Fundus camera: zeiss
Shooting center: fovea
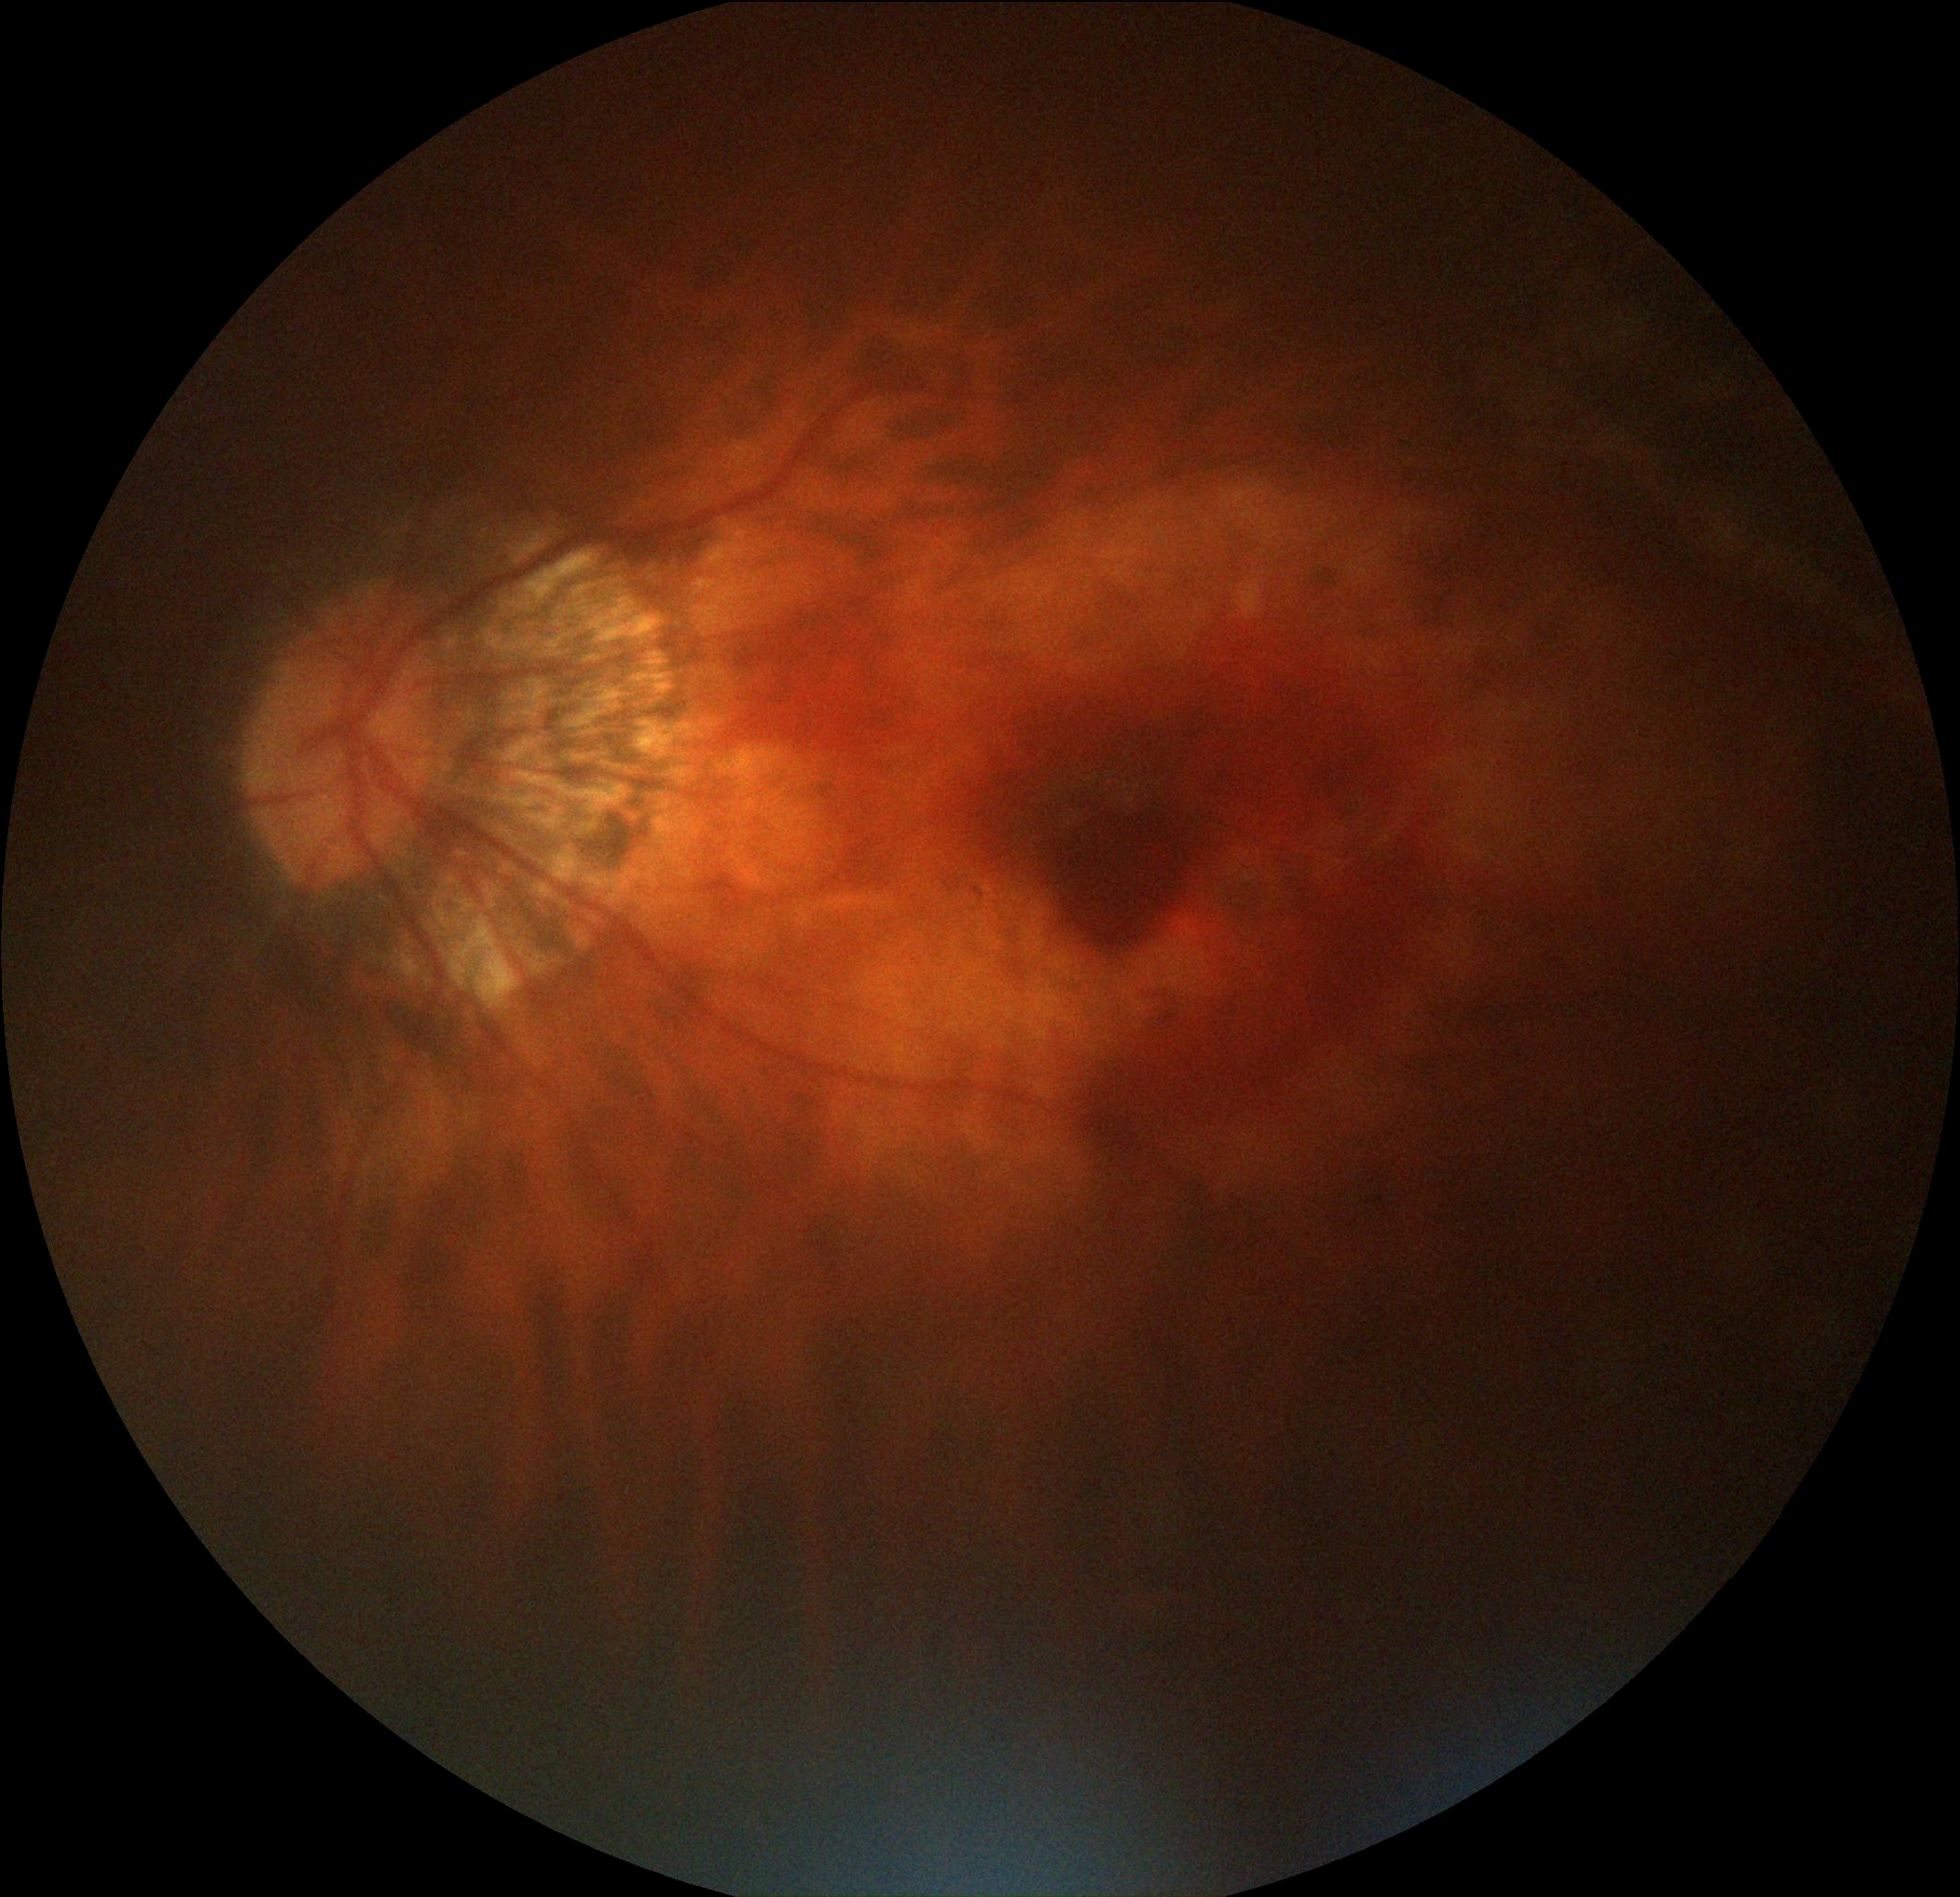
Pathologic myopia: yes
Patchy retinal atrophy: present
Retinal detachment: absent